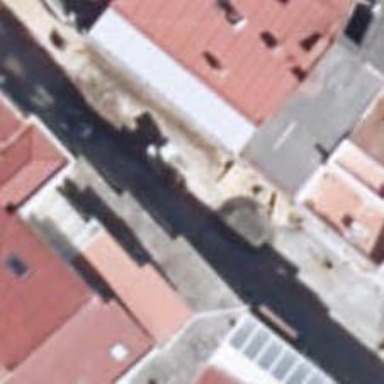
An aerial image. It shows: Pedestrian tunnel through building passage.